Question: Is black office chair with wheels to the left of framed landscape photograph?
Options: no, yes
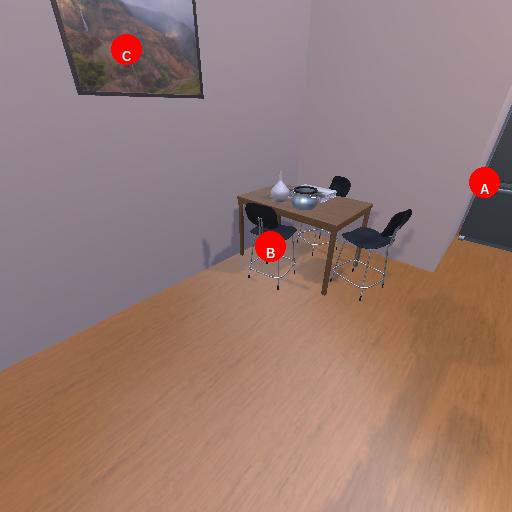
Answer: no